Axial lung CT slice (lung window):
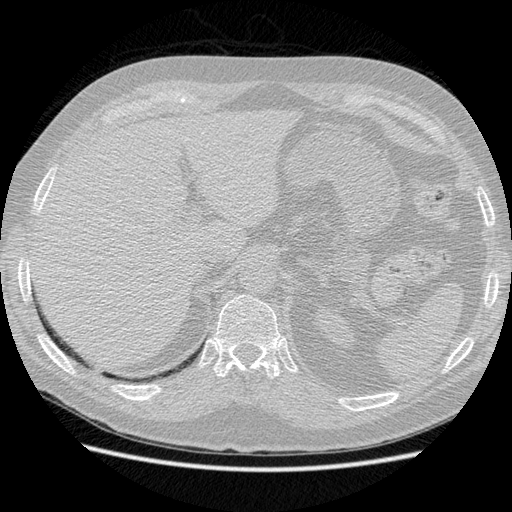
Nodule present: no